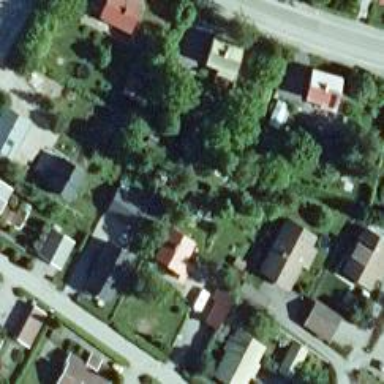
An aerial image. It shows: Charming neighbourhood.